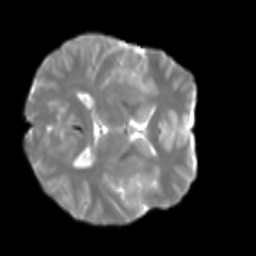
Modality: T2w
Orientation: axial
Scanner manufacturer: siemens
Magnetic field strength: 3 T
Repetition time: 4 s
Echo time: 0.0594 s